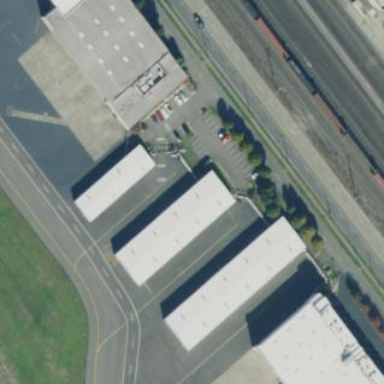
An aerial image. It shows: Hangar.